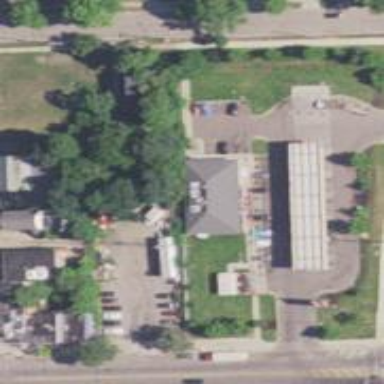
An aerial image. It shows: Convenience shop.